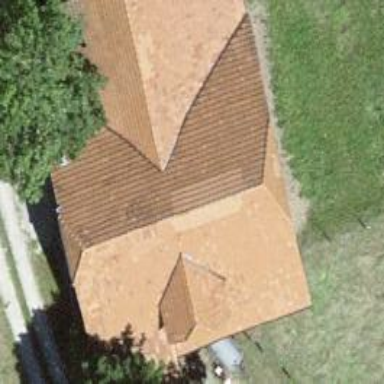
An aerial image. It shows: Barn.